Question: Is there a way to draw direction fields in python?
My attempt is to modify <URL> giving
'''
#!/usr/bin/python
import math
from subprocess import CalledProcessError, call, check_call
def dy_dx(x, y):
try:
# declare your dy/dx here:
return x**2-x-2
except ZeroDivisionError:
return 1000.0
# Adjust window parameters
XMIN = -5.0
XMAX = 5.0
YMIN = -10.0
YMAX = 10.0
XSCL = 0.5
YSCL = 0.5
DISTANCE = 0.1
def main():
fileobj = open("data.txt", "w")
for x1 in xrange(int(XMIN / XSCL), int(XMAX / XSCL)):
for y1 in xrange(int(YMIN / YSCL), int(YMAX / YSCL)):
x= float(x1 * XSCL)
y= float(y1 * YSCL)
slope = dy_dx(x,y)
dx = math.sqrt( DISTANCE/( 1+math.pow(slope,2) ) )
dy = slope*dx
fileobj.write(str(x) + " " + str(y) + " " + str(dx) + " " + str(dy) + "
")
fileobj.close()
try:
check_call(["gnuplot","-e","set terminal png size 800,600 enhanced font "Arial,12"; set xrange [" + str(XMIN) + ":" + str(XMAX) + "]; set yrange [" + str(YMIN) + ":" + str(YMAX) + "]; set output 'output.png'; plot 'data.txt' using 1:2:3:4 with vectors"])
except (CalledProcessError, OSError):
print "Error: gnuplot not found on system!"
exit(1)
print "Saved image to output.png"
call(["xdg-open","output.png"])
return 0
if __name__ == '__main__':
main()
'''
However the best image I get from this is.

How can I get an output that looks more like the first image? Also, how can I add the three solid lines?
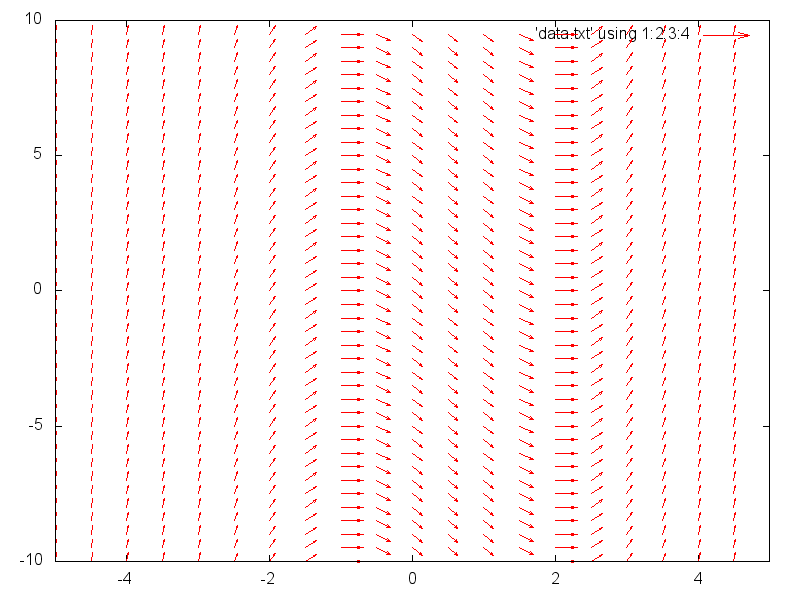
Answer: You can use this matplotlib code as a base. Modify it for your needs.
I have updated the code to show same length arrows. The important option is to set the 'angles' option of the 'quiver' function, so that the arrows are correctly printed from (x,y) to (x+u,y+v) (instead of the default, which just takes into account of (u,v) when computing the angles).
It is also possible to change the axis form "boxes" to "arrows". Let me know if you need that change and I could add it.
'''
import matplotlib.pyplot as plt
from scipy.integrate import odeint
import numpy as np
fig = plt.figure()
def vf(x, t):
dx = np.zeros(2)
dx[0] = 1.0
dx[1] = x[0] ** 2 - x[0] - 2.0
return dx
# Solution curves
t0 = 0.0
tEnd = 10.0
# Vector field
X, Y = np.meshgrid(np.linspace(-5, 5, 20), np.linspace(-10, 10, 20))
U = 1.0
V = X ** 2 - X - 2
# Normalize arrows
N = np.sqrt(U ** 2 + V ** 2)
U = U / N
V = V / N
plt.quiver(X, Y, U, V, angles="xy")
t = np.linspace(t0, tEnd, 100)
for y0 in np.linspace(-5.0, 0.0, 10):
y_initial = [y0, -10.0]
y = odeint(vf, y_initial, t)
plt.plot(y[:, 0], y[:, 1], "-")
plt.xlim([-5, 5])
plt.ylim([-10, 10])
plt.xlabel(r"$x$")
plt.ylabel(r"$y$")
'''
<URL>